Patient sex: M
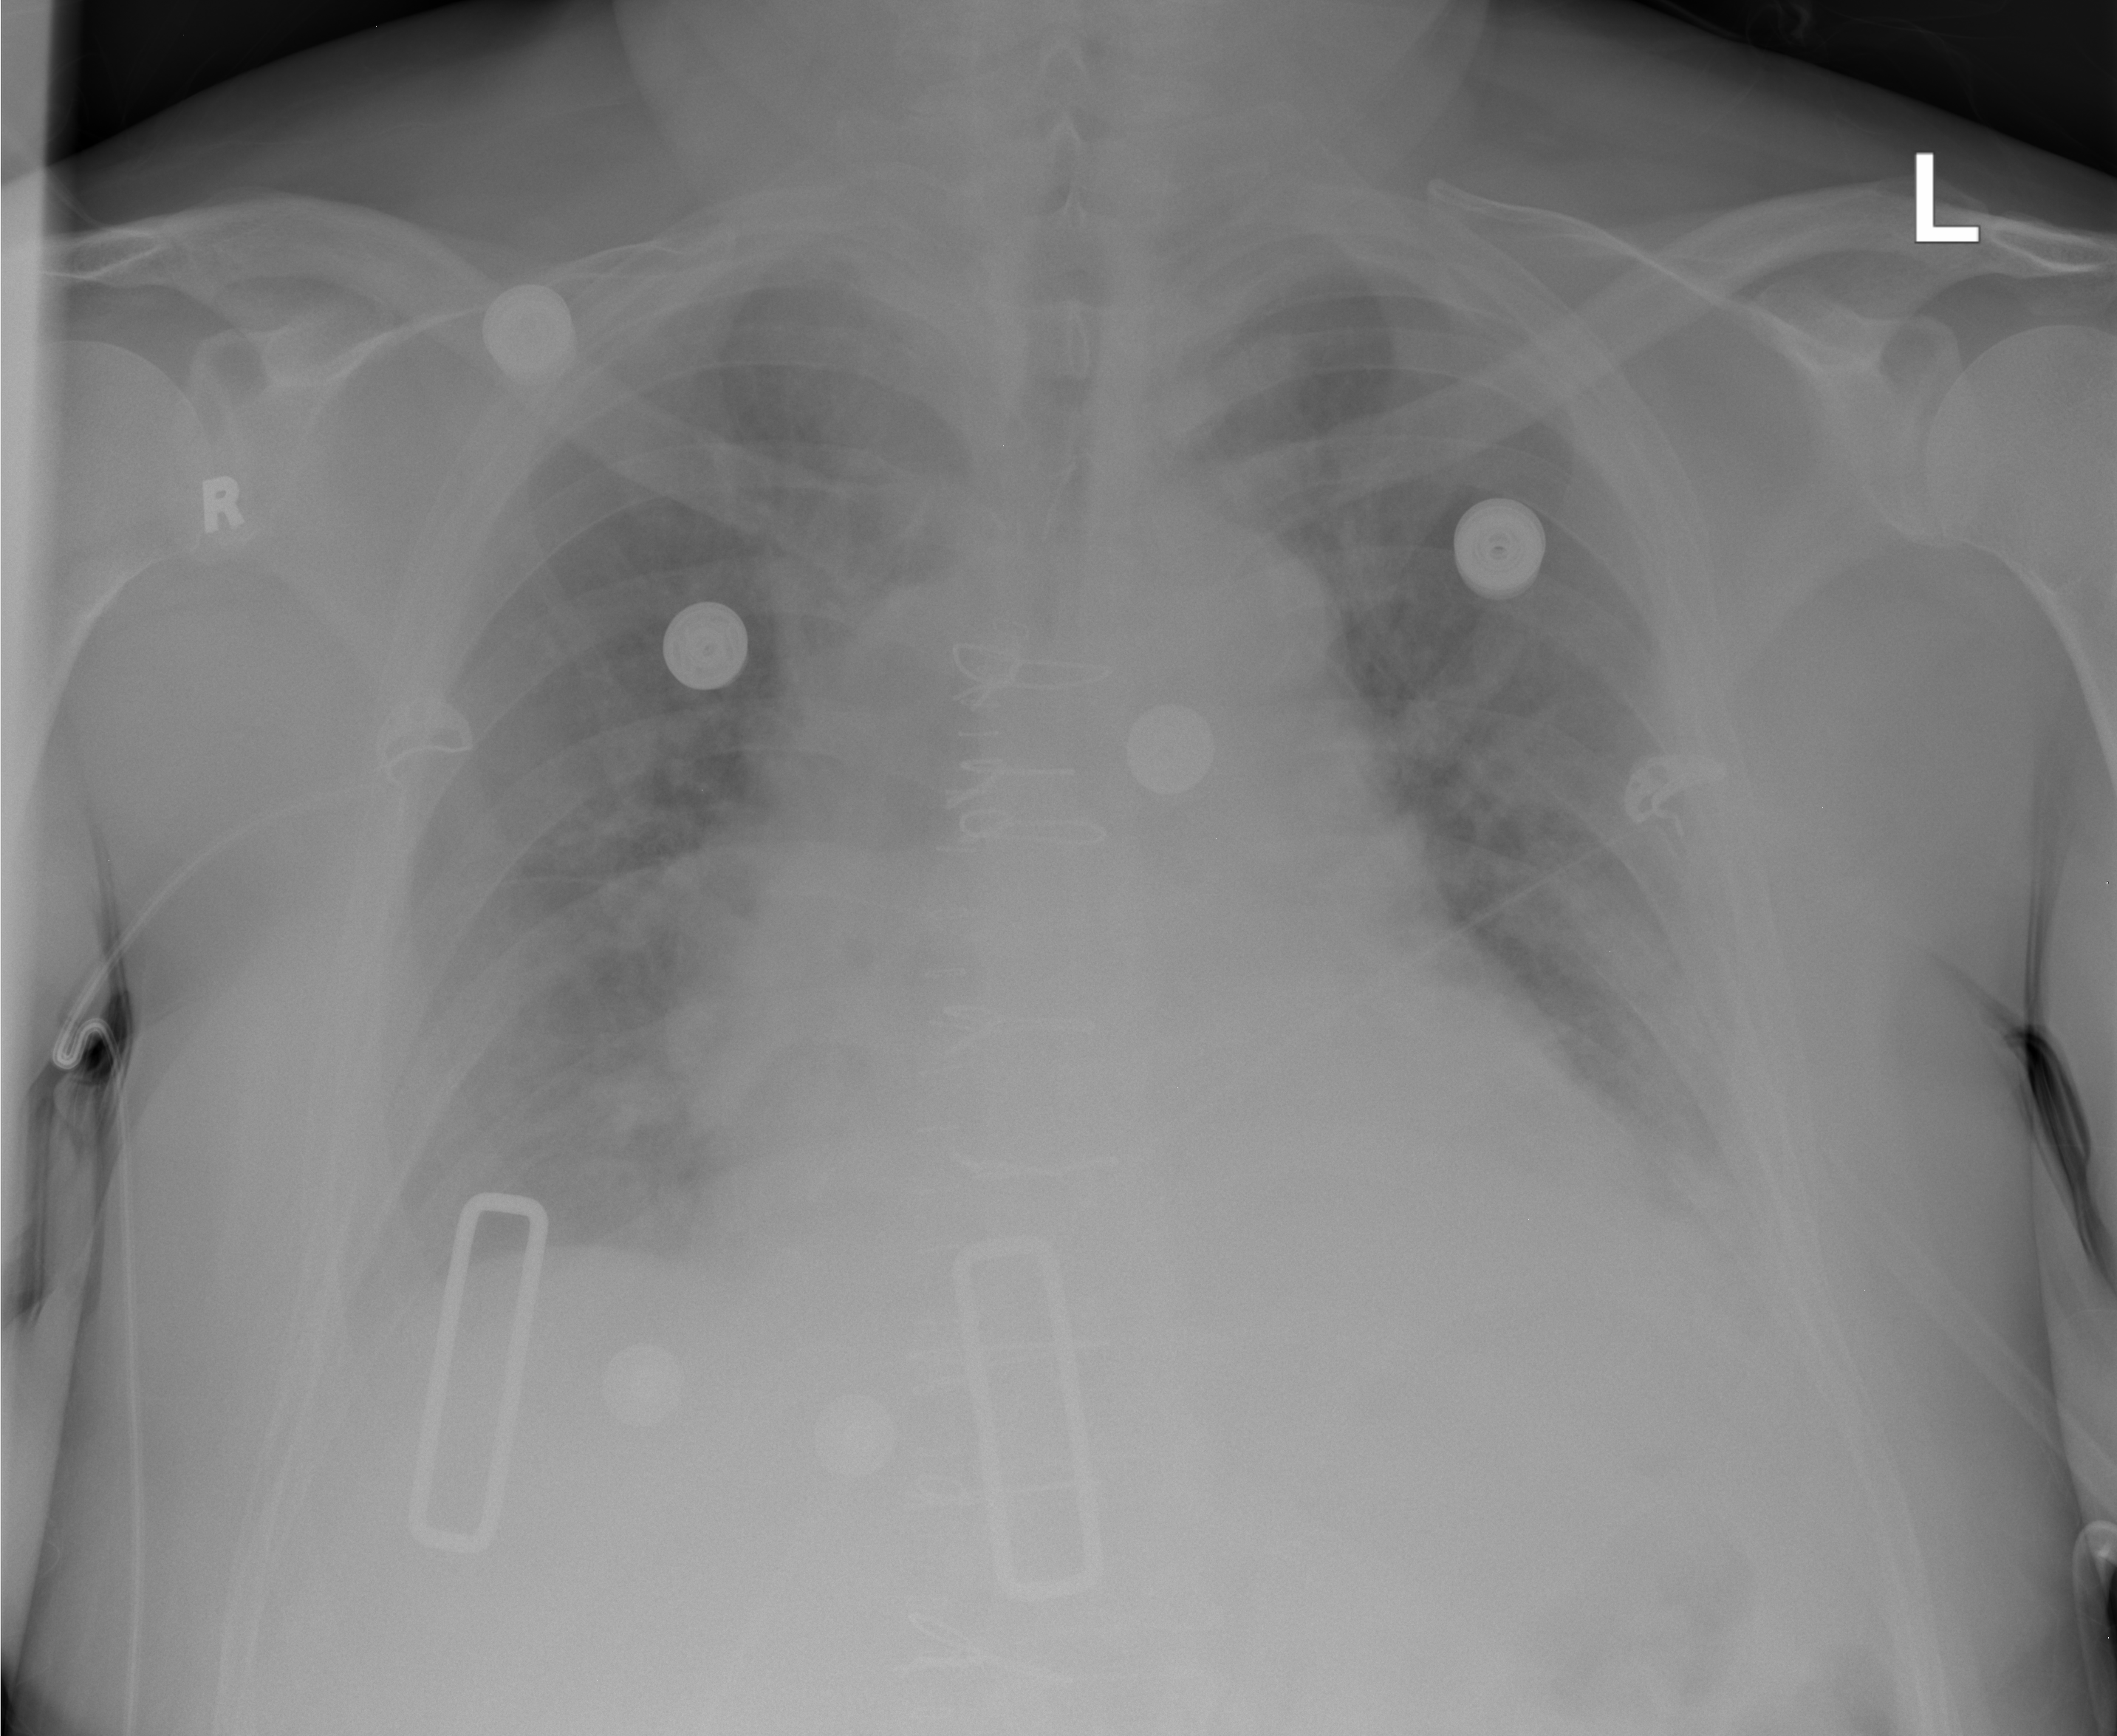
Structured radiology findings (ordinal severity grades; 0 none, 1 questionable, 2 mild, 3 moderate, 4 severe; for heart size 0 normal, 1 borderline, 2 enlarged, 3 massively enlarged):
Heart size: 2
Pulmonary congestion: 0
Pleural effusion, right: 2
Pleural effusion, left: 2
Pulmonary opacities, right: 1
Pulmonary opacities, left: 1
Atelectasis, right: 2
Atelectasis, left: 2